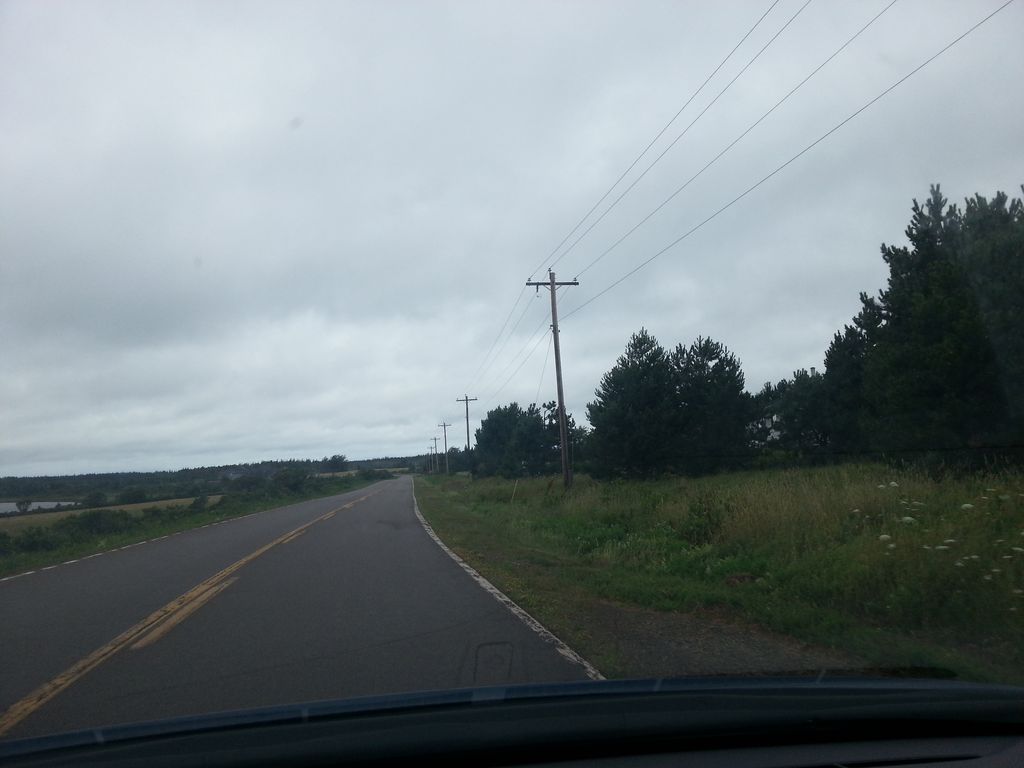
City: charlottetown